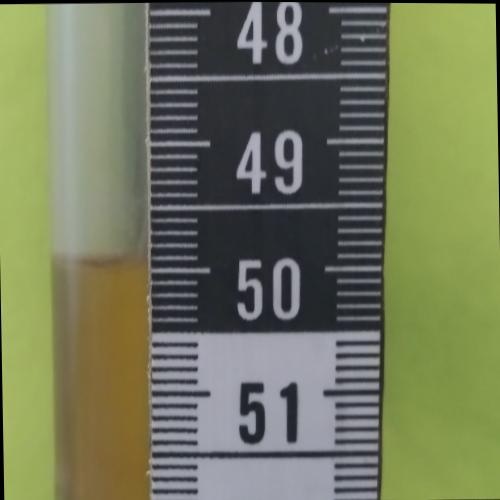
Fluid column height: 49.9 cm